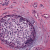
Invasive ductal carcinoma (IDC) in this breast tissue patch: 0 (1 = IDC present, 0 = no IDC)